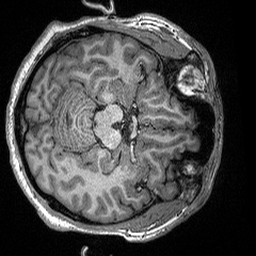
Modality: T1w
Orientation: axial
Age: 42
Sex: male
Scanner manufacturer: siemens
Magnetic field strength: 3 T
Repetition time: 2.3 s
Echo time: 0.00298 s